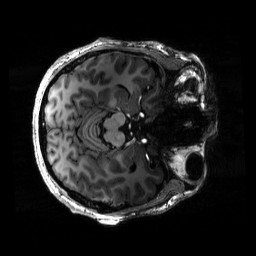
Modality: T1w
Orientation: axial
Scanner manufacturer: siemens
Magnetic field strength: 6.98 T
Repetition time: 2.3 s
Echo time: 0.00273 s